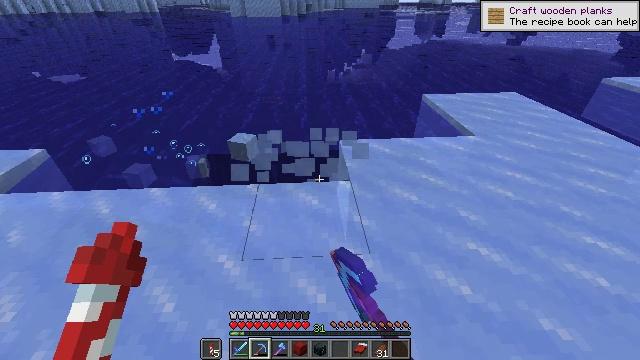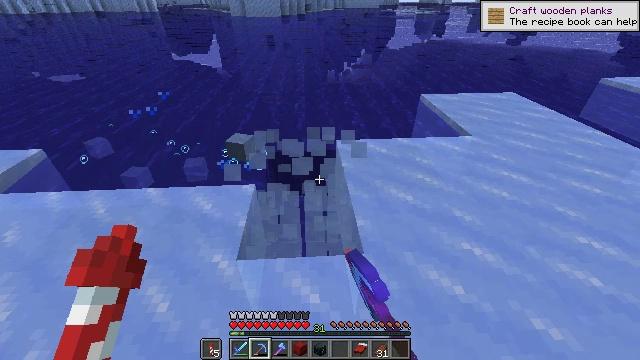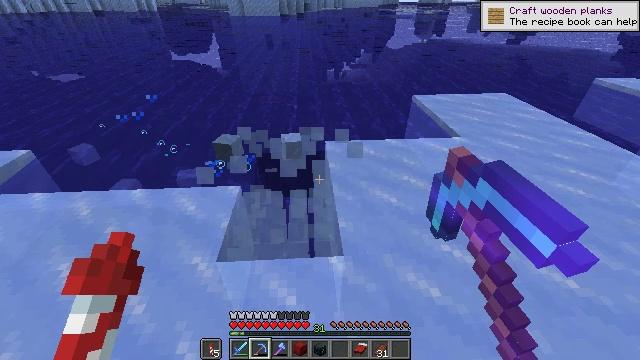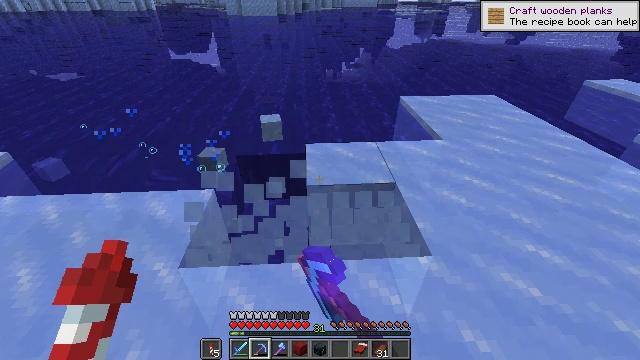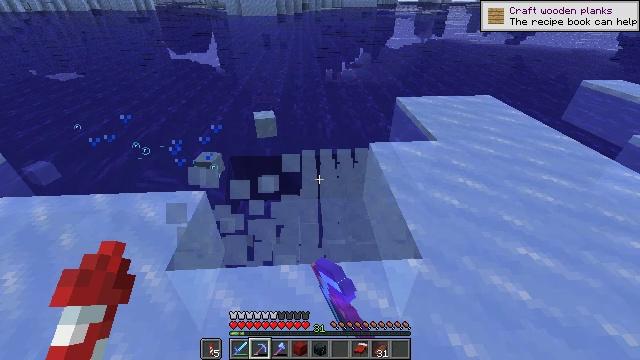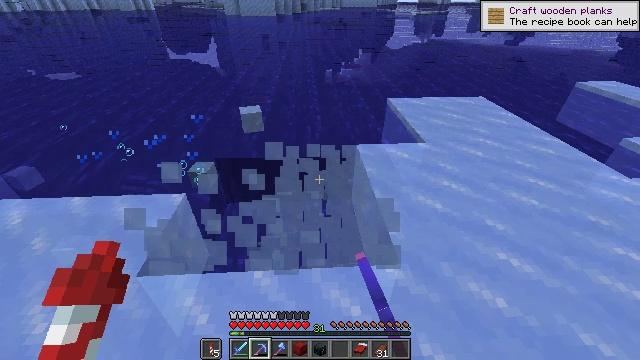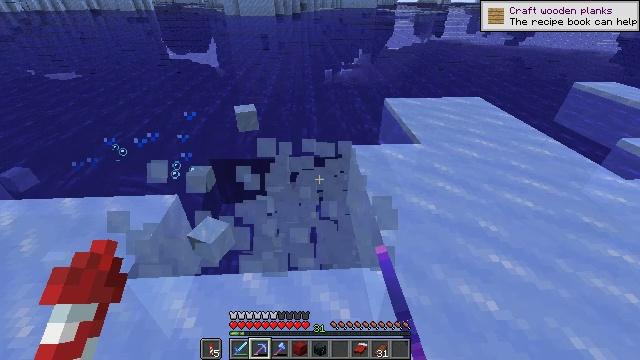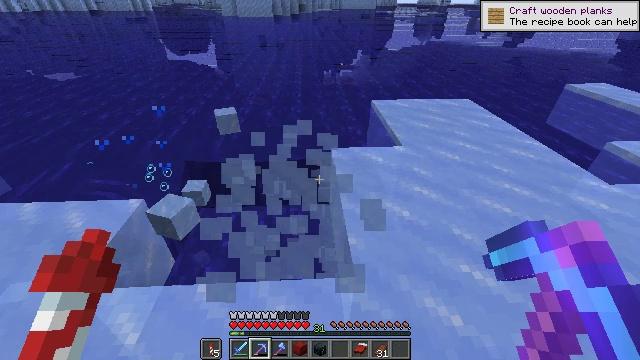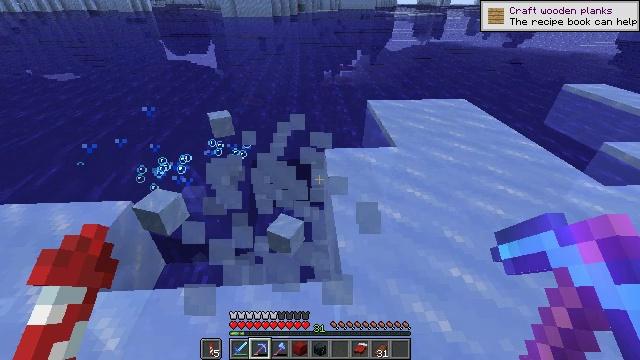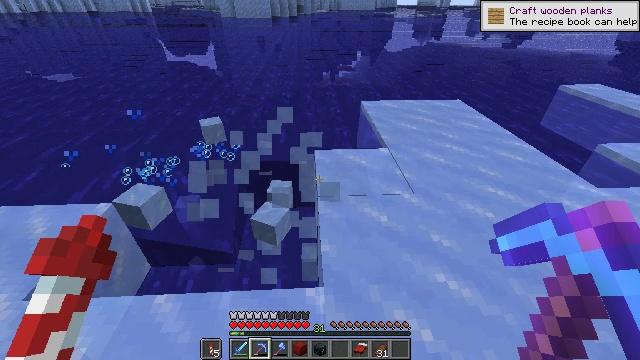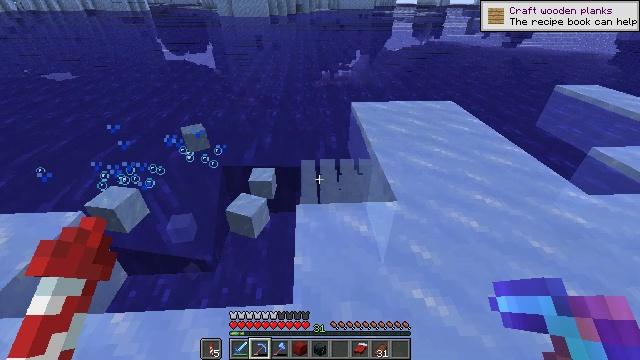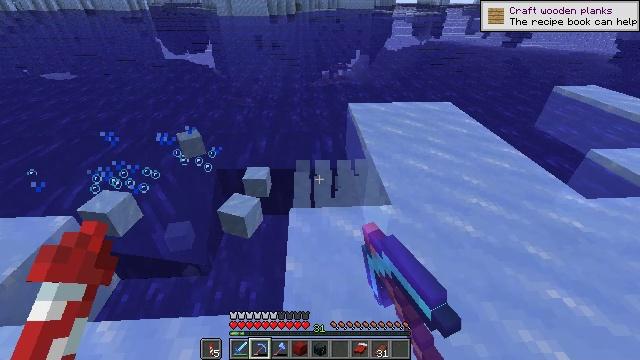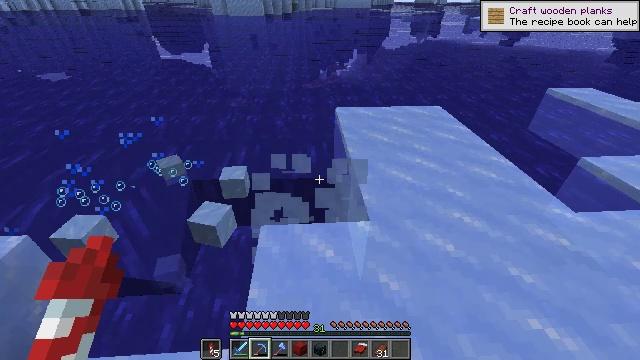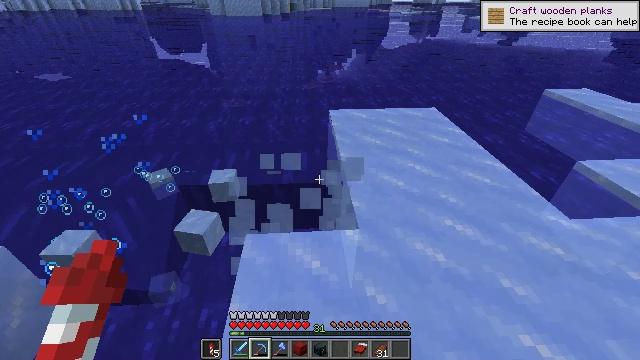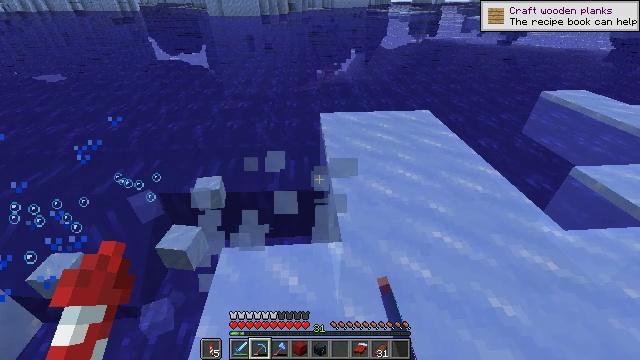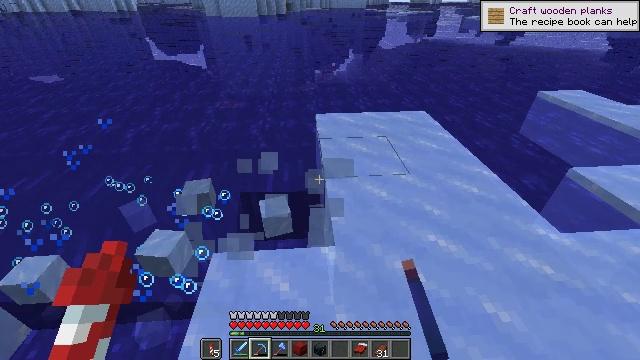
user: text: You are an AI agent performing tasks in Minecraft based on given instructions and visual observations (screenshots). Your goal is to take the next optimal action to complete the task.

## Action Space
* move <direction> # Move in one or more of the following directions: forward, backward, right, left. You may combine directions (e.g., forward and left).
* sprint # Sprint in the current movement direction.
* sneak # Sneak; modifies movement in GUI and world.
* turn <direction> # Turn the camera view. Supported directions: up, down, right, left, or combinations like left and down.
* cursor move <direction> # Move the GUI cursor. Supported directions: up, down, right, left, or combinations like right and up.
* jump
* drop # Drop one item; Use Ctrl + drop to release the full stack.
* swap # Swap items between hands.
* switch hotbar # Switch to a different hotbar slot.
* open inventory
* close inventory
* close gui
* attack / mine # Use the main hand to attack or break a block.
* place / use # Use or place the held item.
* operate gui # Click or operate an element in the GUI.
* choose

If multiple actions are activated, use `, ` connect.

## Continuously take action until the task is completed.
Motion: motion action
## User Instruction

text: Gather ice for building or crafting.
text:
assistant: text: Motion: move forward and move right, attack / mine
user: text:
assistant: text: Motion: move forward and move right, attack / mine
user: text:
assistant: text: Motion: move forward and move right, attack / mine
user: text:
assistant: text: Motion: move forward and move right, attack / mine
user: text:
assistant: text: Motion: move forward and move right, attack / mine
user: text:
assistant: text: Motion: move forward and move right, attack / mine
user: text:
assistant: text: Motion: move forward and move right, attack / mine
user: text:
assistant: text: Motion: move forward and move right, attack / mine
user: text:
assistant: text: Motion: move forward and move right, attack / mine
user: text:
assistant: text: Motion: move forward and move right, attack / mine
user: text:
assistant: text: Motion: move forward and move right, attack / mine
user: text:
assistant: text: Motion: move forward and move right, attack / mine
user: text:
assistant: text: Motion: move forward and move right, attack / mine
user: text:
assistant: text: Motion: move forward and move right, attack / mine
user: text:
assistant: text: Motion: move forward and move right, attack / mine
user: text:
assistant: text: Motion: move forward and move right, attack / mine
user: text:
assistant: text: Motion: move forward and move right, attack / mine
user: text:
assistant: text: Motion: move forward and move right, attack / mine
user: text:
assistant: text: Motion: move forward and move right, attack / mine
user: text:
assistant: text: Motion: move forward and move right, attack / mine
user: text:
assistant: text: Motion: move right, attack / mine
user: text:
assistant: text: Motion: attack / mine
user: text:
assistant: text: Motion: attack / mine
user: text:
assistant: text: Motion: move back, attack / mine
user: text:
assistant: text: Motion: move back, attack / mine
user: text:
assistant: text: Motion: move back, turn right and down, attack / mine
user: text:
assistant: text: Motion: move back, turn left and down, attack / mine
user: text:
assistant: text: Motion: move back, turn left and down, attack / mine
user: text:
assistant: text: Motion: move back, turn left, attack / mine
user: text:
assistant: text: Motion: move back, turn left and up, attack / mine